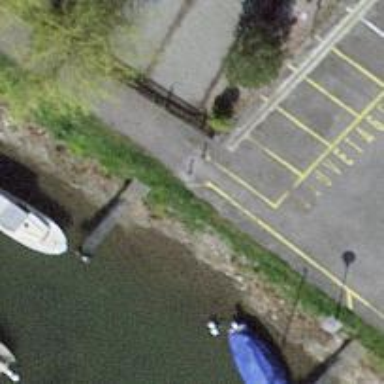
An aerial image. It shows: Bollard barrier.